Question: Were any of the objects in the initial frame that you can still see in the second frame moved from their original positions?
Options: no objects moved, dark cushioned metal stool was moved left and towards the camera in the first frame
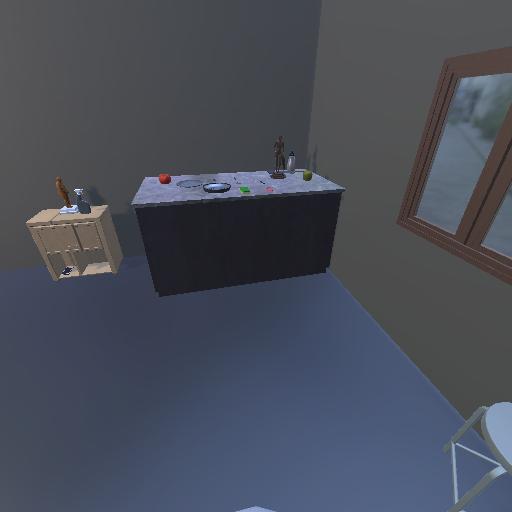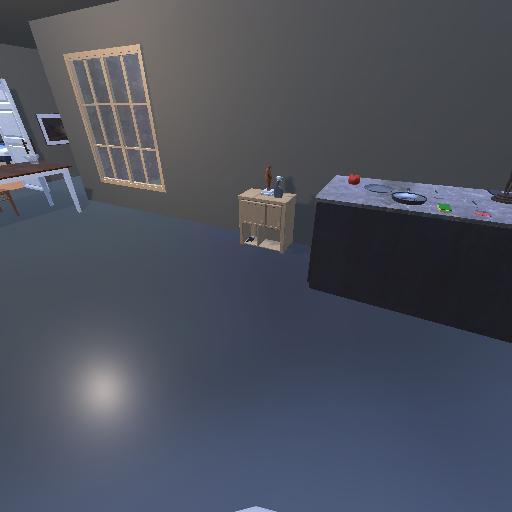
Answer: no objects moved